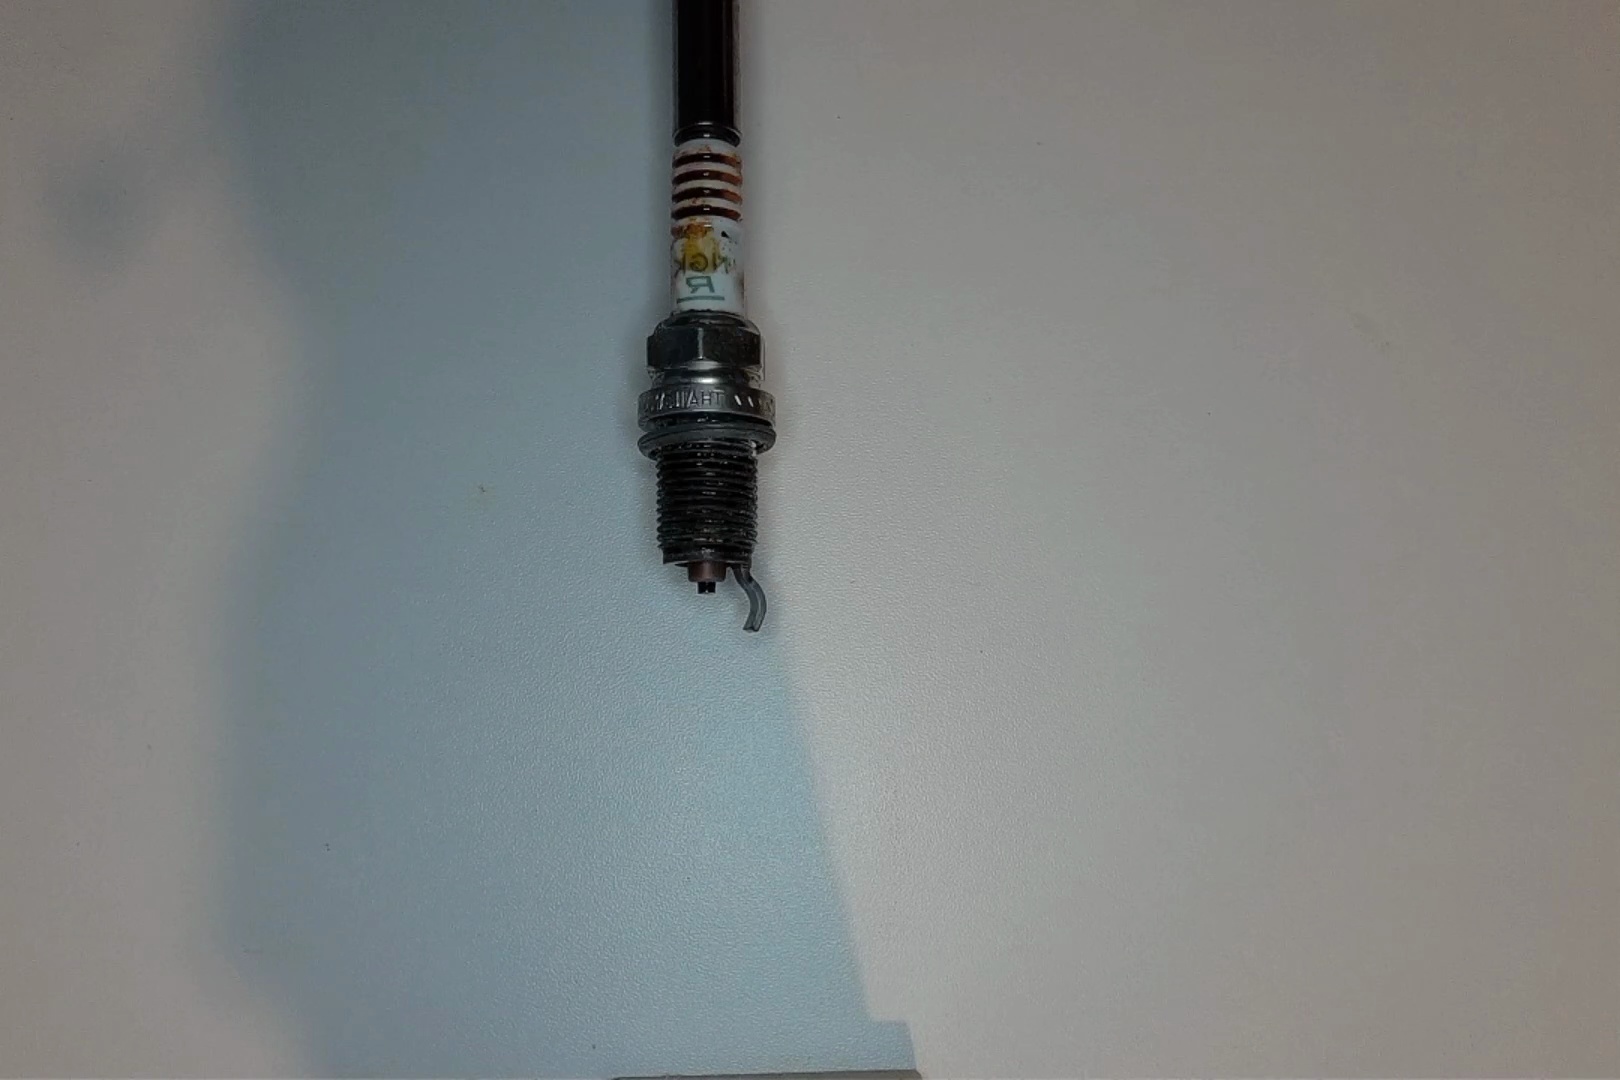
Label: anomaly